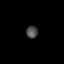
Tissue: prostate
Cell type: Fibroblasts
Senescence score: 0.7598
Nuclear area (px): 147
Mean DAPI intensity: 73.551